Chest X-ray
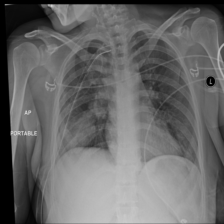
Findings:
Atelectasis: negative
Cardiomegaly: negative
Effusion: negative
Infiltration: negative
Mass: positive
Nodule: negative
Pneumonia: negative
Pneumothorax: positive
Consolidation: negative
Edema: negative
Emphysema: negative
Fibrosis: negative
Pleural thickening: negative
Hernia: negative